Question: In controller I have a query and its result will be displayed in the View.
This is how the query result model looks like:
'''
public class Timesheet
{
[Key]
public virtual int TimesheetId { get; set; }
[Required]
public virtual int TimesheetWeek { get; set; }
[Required]
public virtual DateTime TimesheetWeekStarts { get; set; }
[Required]
public virtual DateTime TimesheetWeekEnds { get; set; }
[Required]
public virtual string TimesheetOwner { get; set; }
[Required]
public virtual ICollection<TimesheetEntry> TimesheetEntries { get; set; }
}
'''
And here is the TimesheetEntry model:
'''
public class TimesheetEntry
{
[Key]
public virtual int EntryId { get; set; }
[Required]
public virtual DateTime EntryDate { get; set; }
[Required]
public virtual double TotalHours { get; set; }
public Timesheet Timesheet { get; set; }
[Display(Name = "Project number")]
[ForeignKey("Project")]
public virtual int ProjectId { get; set; }
public virtual Project Project { get; set; }
}
'''
The query will always return only one Timesheet class, with multiple TimesheetEntries.
Usually I would expect the number of entries to be certain number. Lets say in this case it should be 56. So if the
'''
TimesheetEntries.Count() != 56
'''
I will add additional entries manually to the query result to ensure that the number of entries is as required.
Once done, I will order entries by Date.
'''
TimesheetEntries.OrderBy(x => x.EntryDate).OrderBy(x => x.Project);
'''
Some Pseudo code to show the process which got me to my problem:
'''
public void PseudoCode()
{
const int REQUIRED_NUMBER_OF_ENTRIES = 45;
//this will return only one instance of model due to .FirstOrDefault()
var result = this.db.Timesheets.Where(x => x.TimesheetWeekStarts <= DateTime.Now).Select(x => x)
.Where(x => x.TimesheetOwner == User.Identity.Name)
.FirstOrDefault();
if (result != null)
{
//if number of entries is not what I expect
if(result.TimesheetEntries.Count() < REQUIRED_NUMBER_OF_ENTRIES)
{
//check how many to add
int entriesMissing = REQUIRED_NUMBER_OF_ENTRIES - result.TimesheetEntries.Count();
//add missing entries as empty entries
for (int i = 0; i < entriesMissing; i++)
{
result.TimesheetEntries.Add(
new TimesheetEntry
{
//to shorten this I am only adding DateTime.Now, normaly different times/dates would be added
EntryDate = DateTime.Now,
TotalHours = 8
});
}
}
}
result.TimesheetEntries.OrderBy(x => x.EntryDate).OrderBy(x => x.ProjectId);
}
'''
Here is the result of sorting:

so the the list contains ordered DynamicProxies first and then ordered manually added entries.
But the order should have been:
1. DynamicProxies.TimesheetEntry
2. TimesheetEntry
3. TimesheetEntry
4. DynamicProxies.TimesheetEntry ... etc
Why is this? Why the order result is ordered this way?
Or am I doing this completely wrong ...
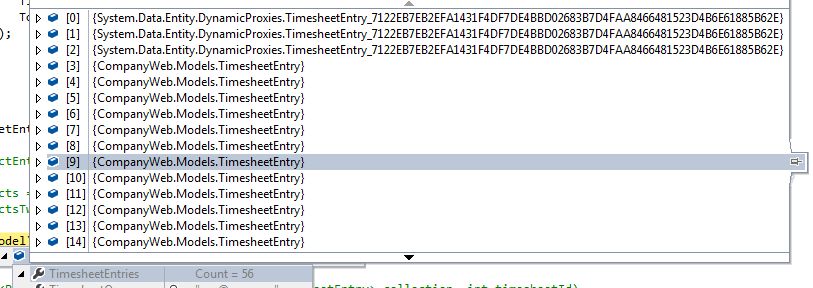
Answer: The problem is that 'OrderBy' does not sort the set, it a sorted 'IEnumerable'. If you want the collection to reflect the 'OrderBy' operation, you have to assign back to it like so:
'''
result.TimesheetEntries = result.TimesheetEntries
.OrderBy(x => x.EntryDate)
.ThenBy(x => x.ProjectId)
.ToList();
'''
Edit - Also, as pointed out by smartcaveman, if you want to sort by multiple columns you should use 'ThenBy''s for all subsequent ordering after the first 'OrderBy'. If you don't use 'ThenBy()', each 'OrderBy()' will continue to re-baseline the sort on the current 'OrderBy' field.